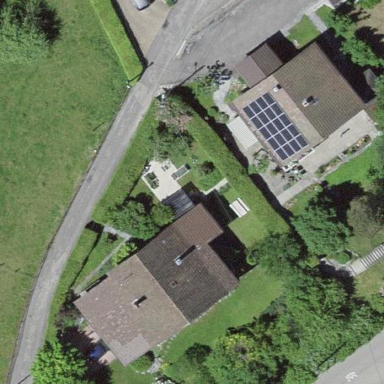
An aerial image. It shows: Flat-roofed residential building.